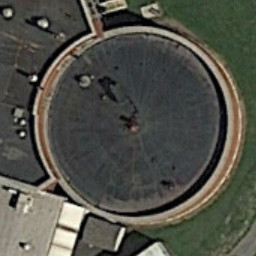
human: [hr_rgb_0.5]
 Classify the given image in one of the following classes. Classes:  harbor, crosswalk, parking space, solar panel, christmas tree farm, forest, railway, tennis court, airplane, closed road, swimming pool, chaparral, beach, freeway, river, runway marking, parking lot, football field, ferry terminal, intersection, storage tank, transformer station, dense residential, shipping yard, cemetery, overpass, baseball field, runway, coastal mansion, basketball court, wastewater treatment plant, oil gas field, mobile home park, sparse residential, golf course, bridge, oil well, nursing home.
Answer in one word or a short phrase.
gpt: wastewater treatment plant